Question: So I've been lately working on a project of mine that I'd really like to finish, not only Photoshop wise but also HTML/CSS wise and I've encountered a problem.

This is the website & some help graphics - I would like to make the content inside the white rectangle scrollable, but everything outside the rectangle should stay exactly as it is. I'm going to either use Skrollr or Parallax Scrolling, but I first need to figure out how to make it so the entire website has a fixed height and never stretches, while the subcontent div can be scrolled down and up.
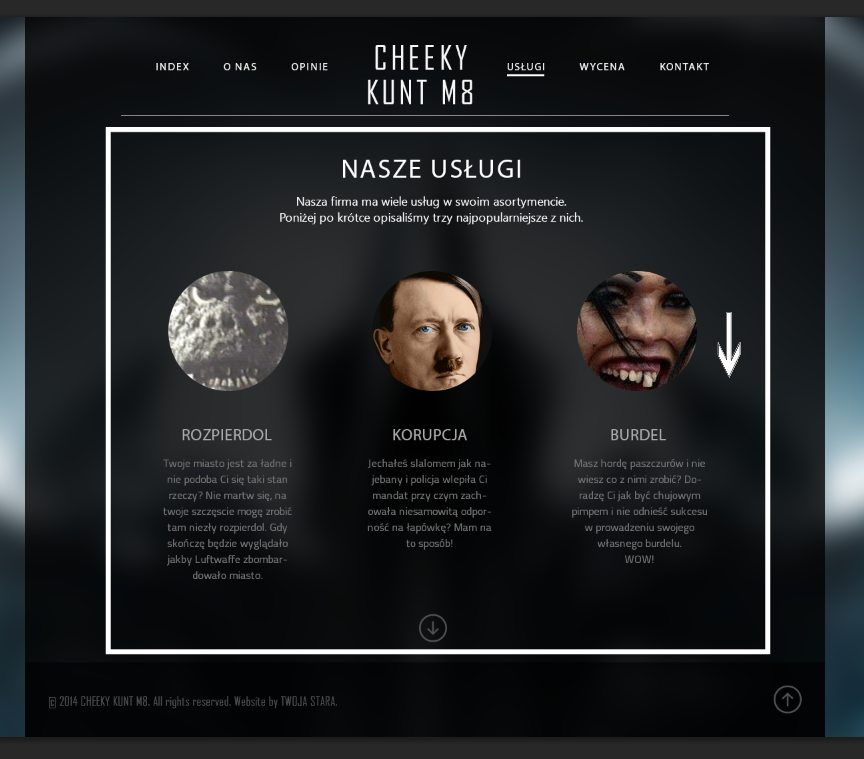
Answer: 'Overflow: auto;' does this for you, <URL>.